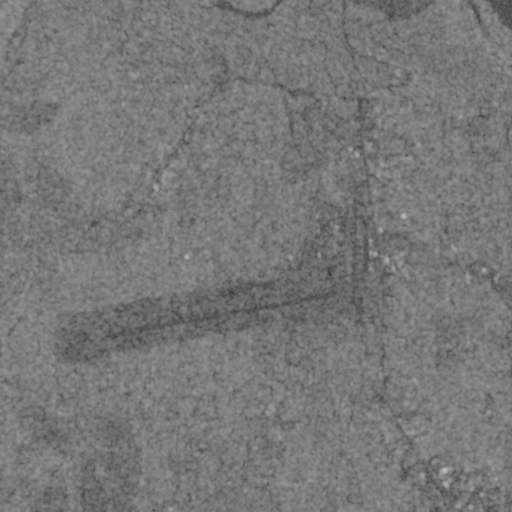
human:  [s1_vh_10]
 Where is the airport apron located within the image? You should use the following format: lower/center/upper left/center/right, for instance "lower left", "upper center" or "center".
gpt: The airport apron is located in the center of the image.
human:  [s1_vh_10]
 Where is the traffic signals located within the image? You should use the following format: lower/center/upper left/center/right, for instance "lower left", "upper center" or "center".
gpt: The traffic signals is located in the upper right of the image.
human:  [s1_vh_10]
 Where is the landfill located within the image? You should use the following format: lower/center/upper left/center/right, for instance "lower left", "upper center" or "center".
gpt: There is no landfill in the image.

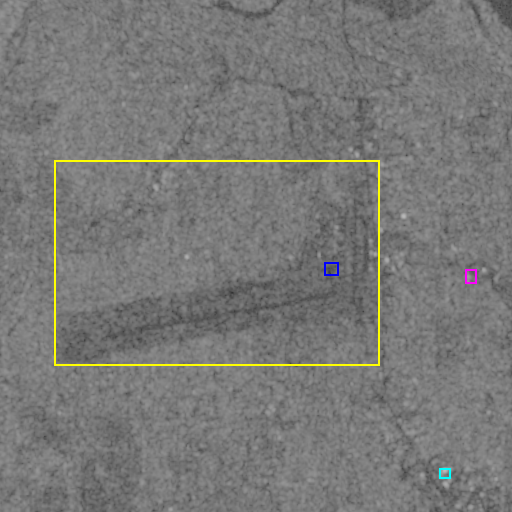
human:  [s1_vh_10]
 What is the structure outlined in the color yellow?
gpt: The structure outlined in yellow is an airport.
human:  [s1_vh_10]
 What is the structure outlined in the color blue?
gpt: The structure outlined in blue is an airport apron.
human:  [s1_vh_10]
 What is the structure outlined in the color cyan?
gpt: The structure outlined in cyan is a building.
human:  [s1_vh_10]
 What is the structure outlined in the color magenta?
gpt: The structure outlined in magenta is a building.
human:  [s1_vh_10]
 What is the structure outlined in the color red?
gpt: There is no red outline.